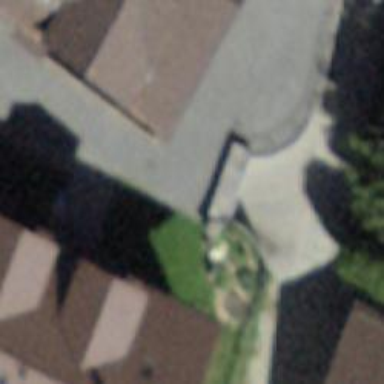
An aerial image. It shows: Group of garages.